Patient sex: M
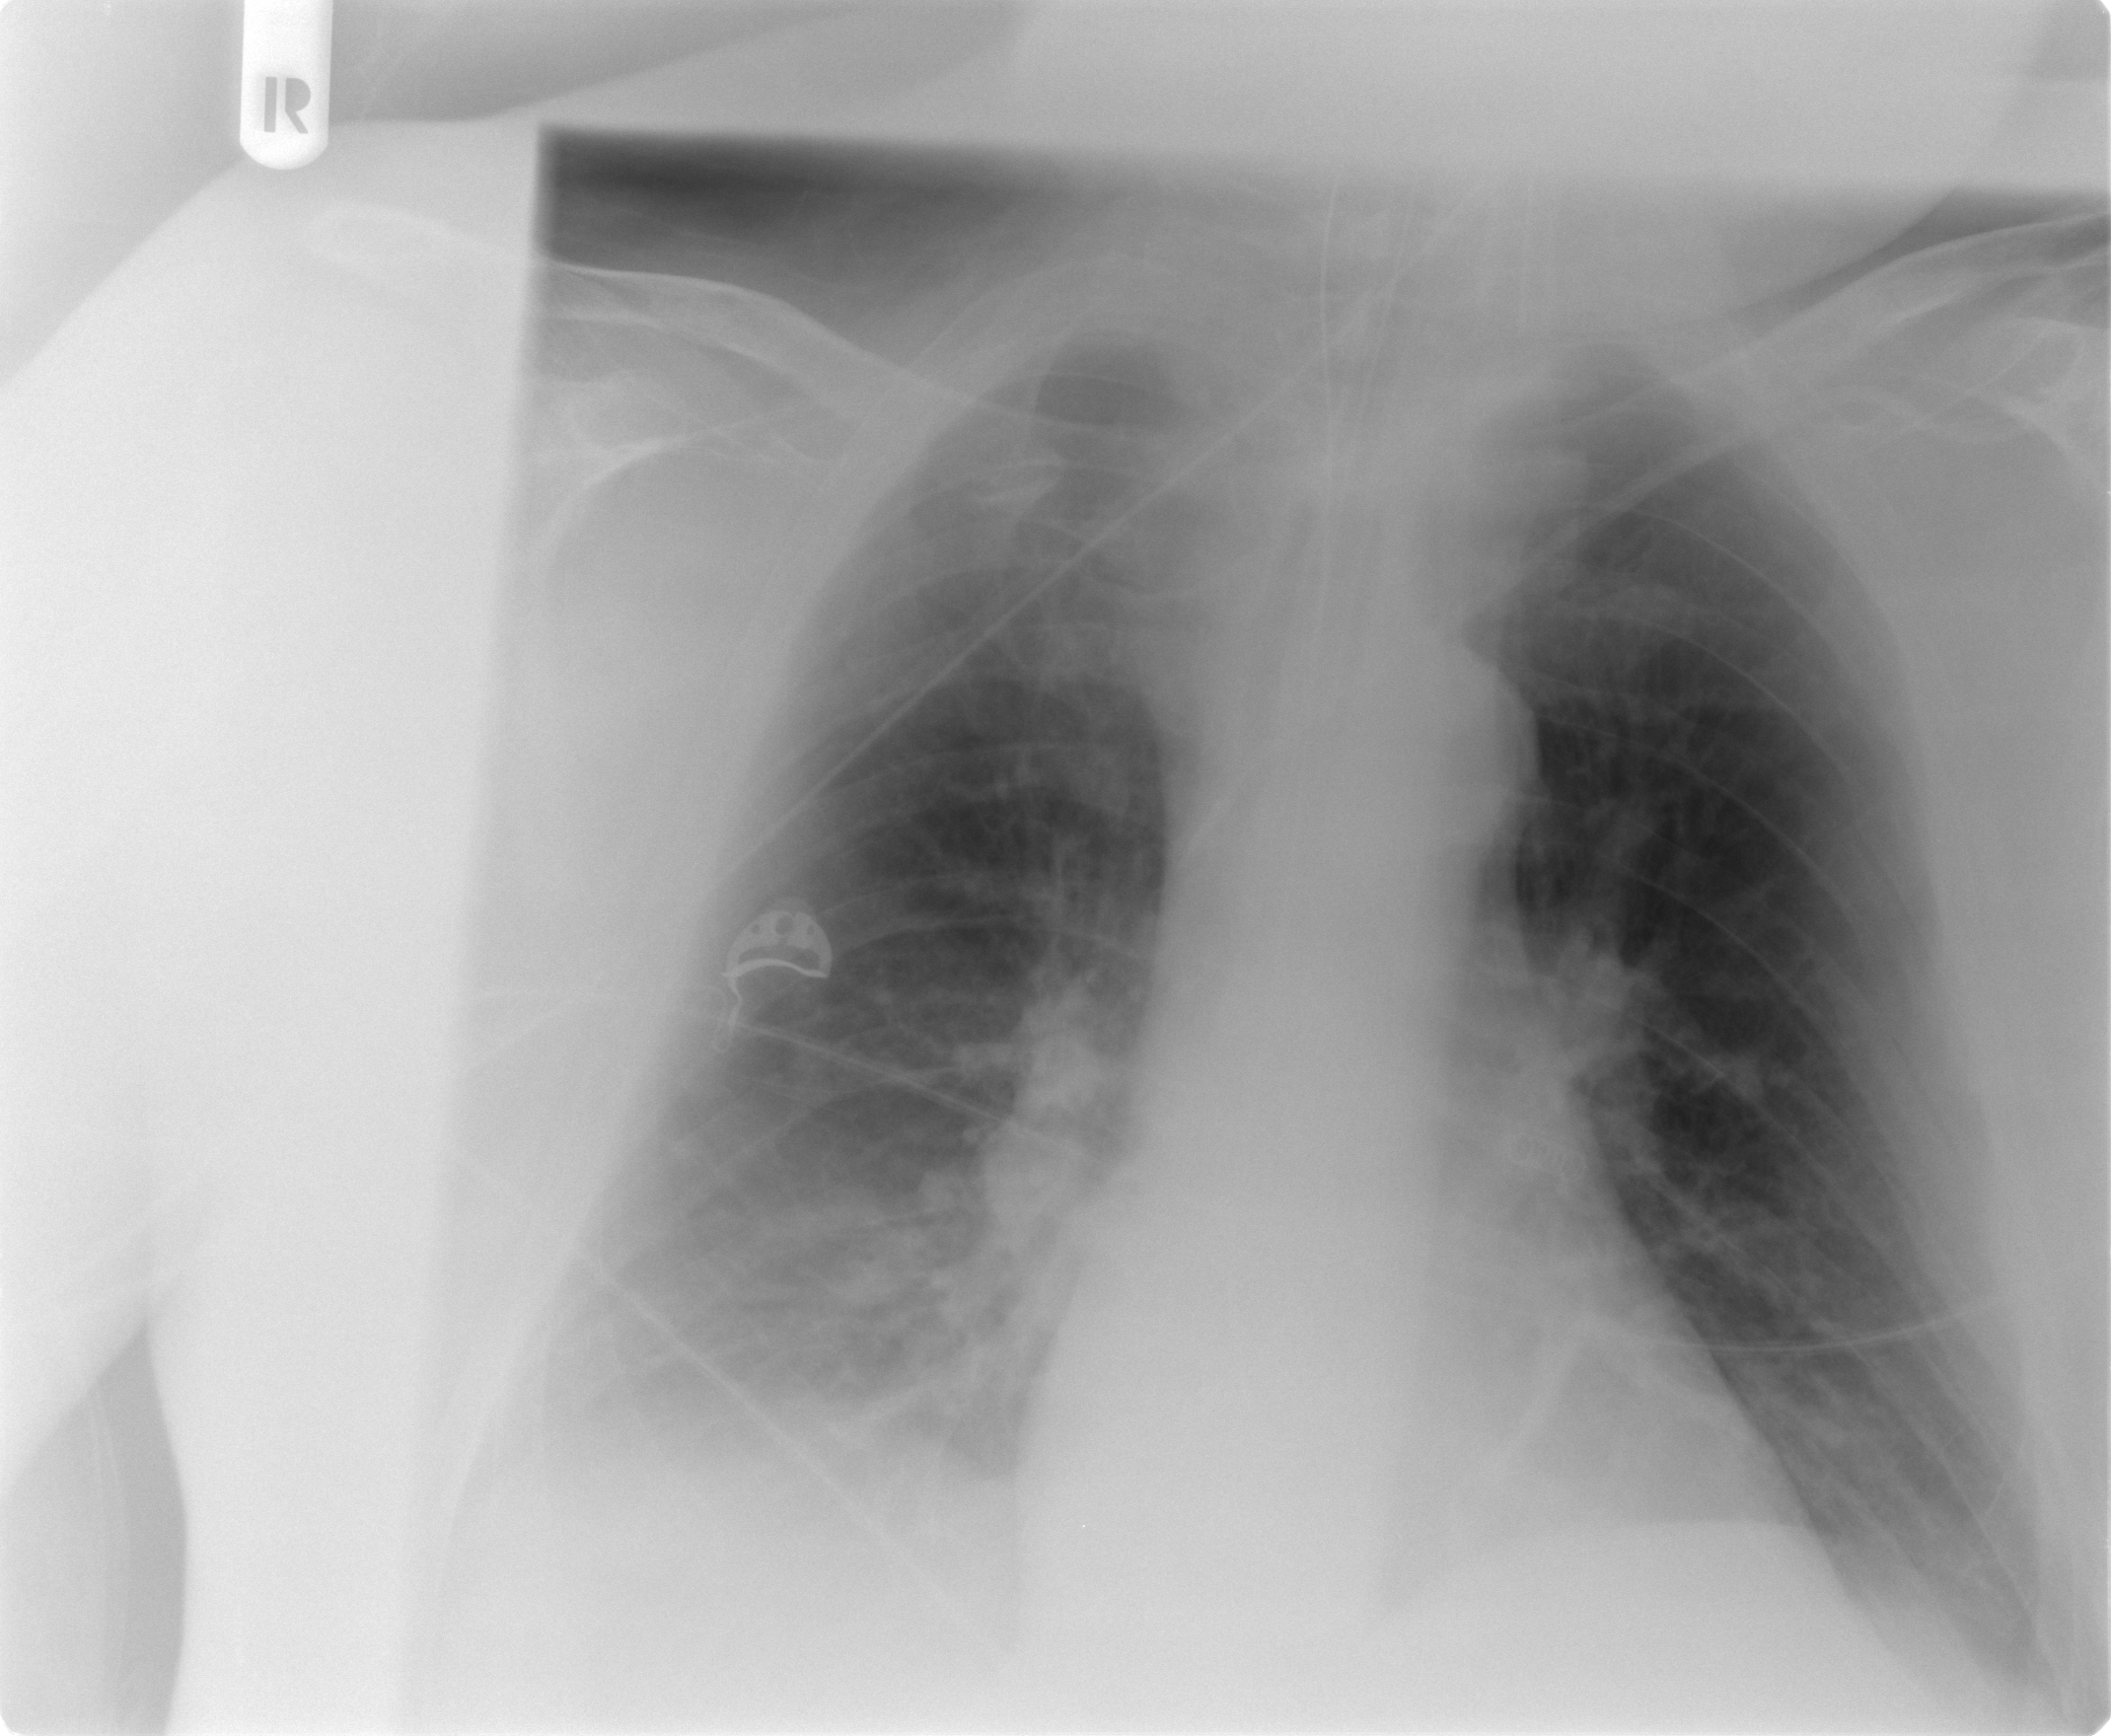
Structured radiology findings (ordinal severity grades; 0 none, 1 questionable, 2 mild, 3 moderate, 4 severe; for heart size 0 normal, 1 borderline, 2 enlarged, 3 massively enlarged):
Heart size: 2
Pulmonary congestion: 2
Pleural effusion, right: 2
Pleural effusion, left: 1
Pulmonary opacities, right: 2
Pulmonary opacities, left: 0
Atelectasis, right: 0
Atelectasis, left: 0